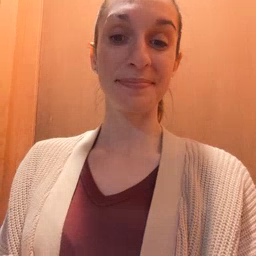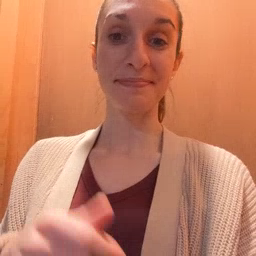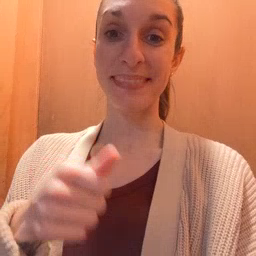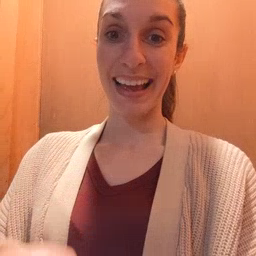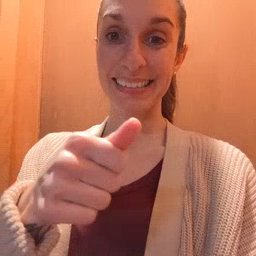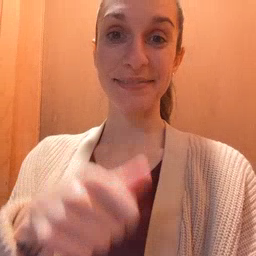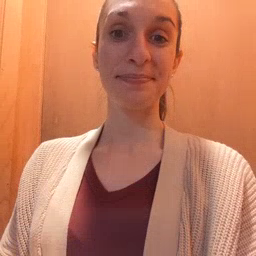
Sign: hide